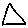
Label: triangle